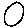
Label: circle